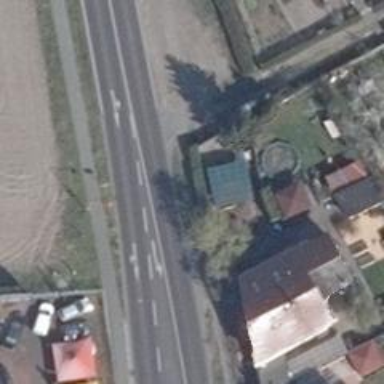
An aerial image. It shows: Primary road with asphalt surface. There is separate sidewalk.